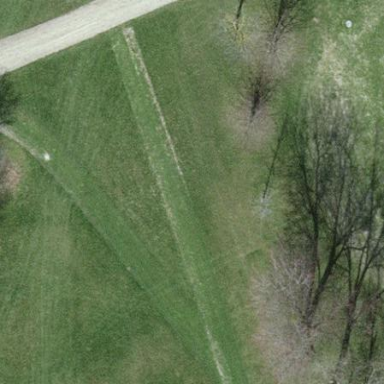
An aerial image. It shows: Area with grass used as rough in golf course.